Field crop: maize
Growth stage: 1
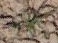
Species: salsola